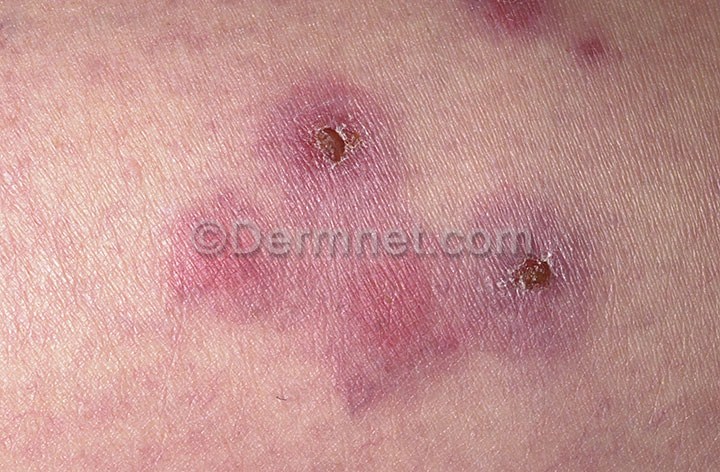
Disease: Vasculitis Photos